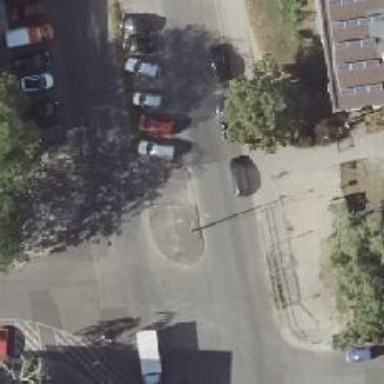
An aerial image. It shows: Unmarked footway crossing with traffic island.